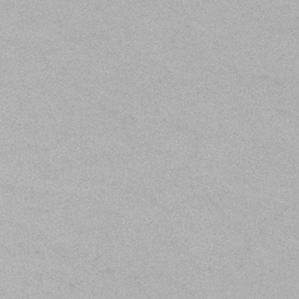
Label: frost